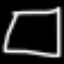
Label: square